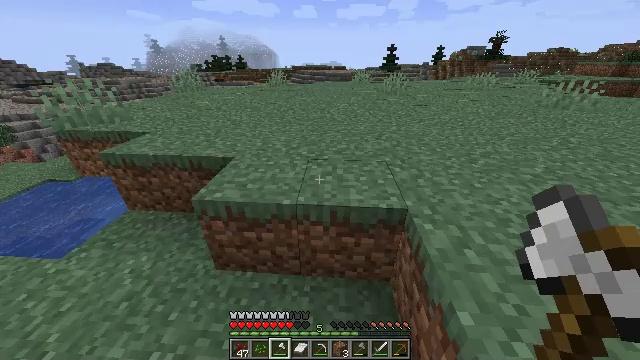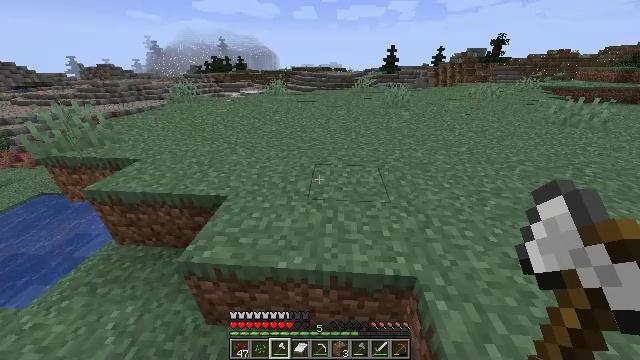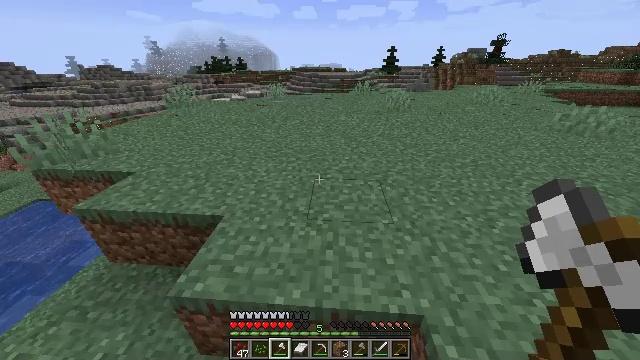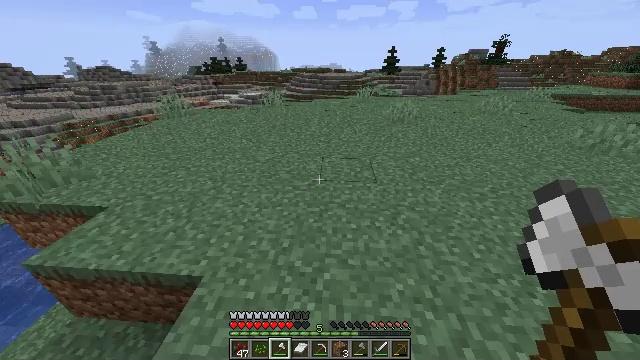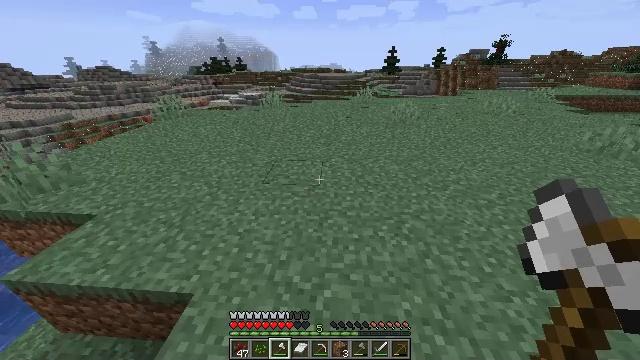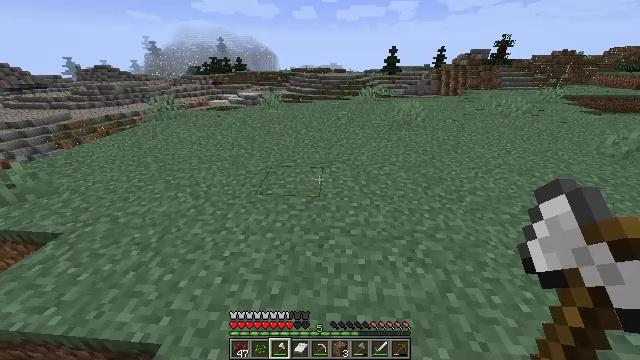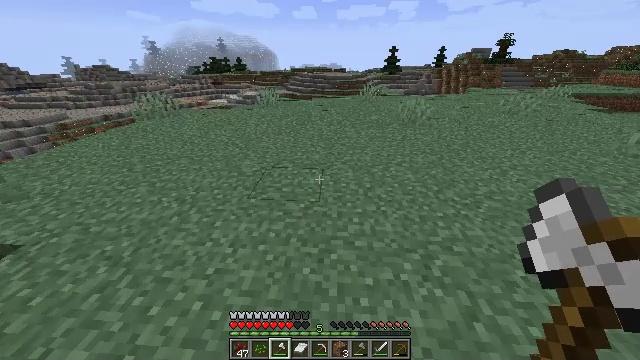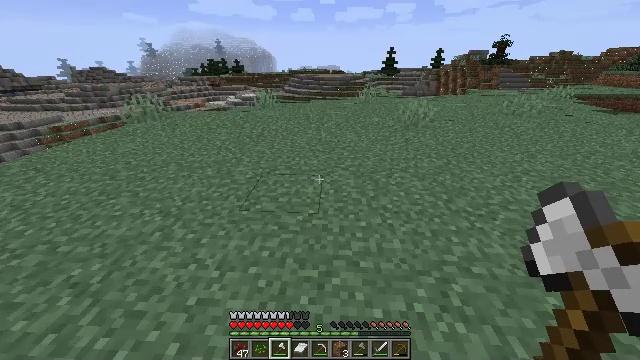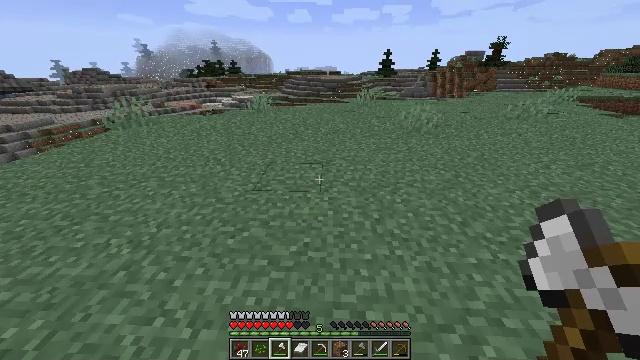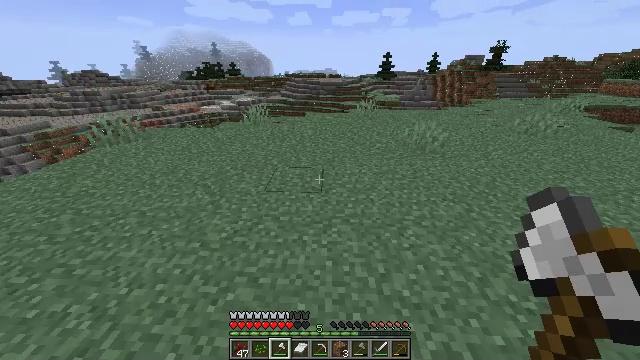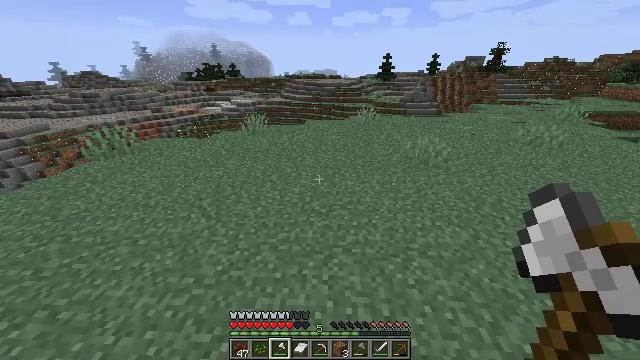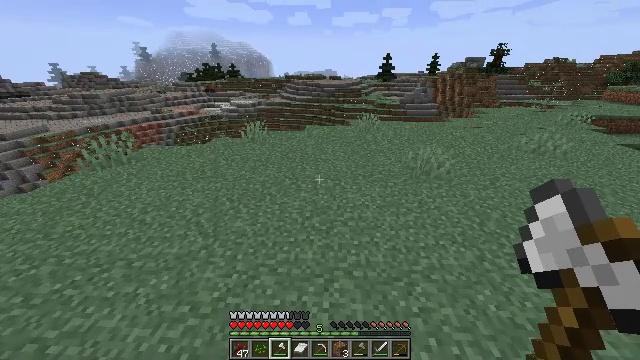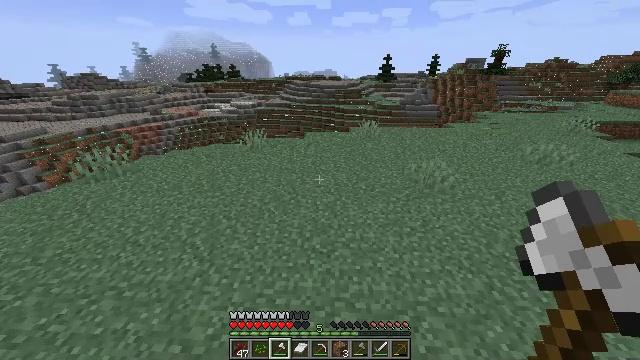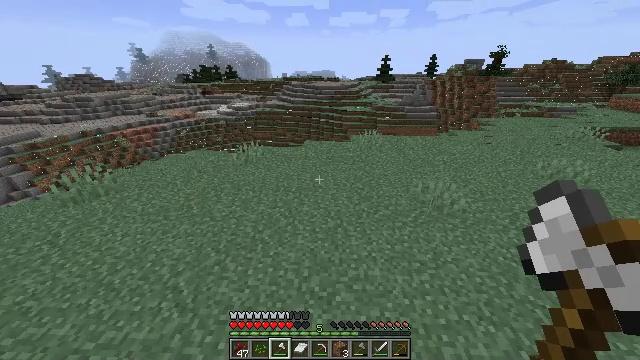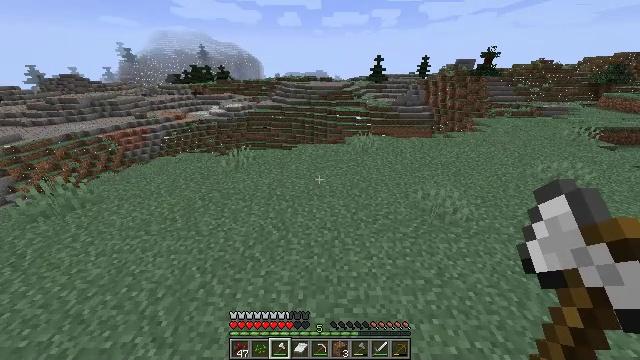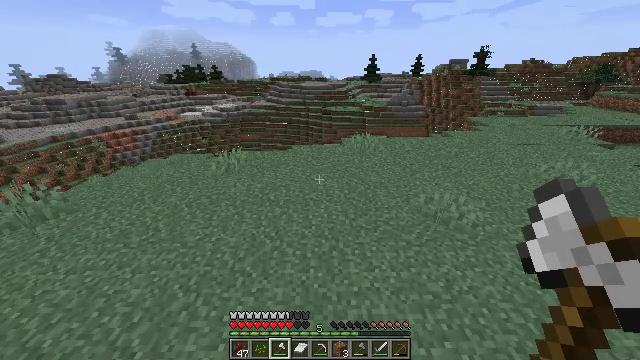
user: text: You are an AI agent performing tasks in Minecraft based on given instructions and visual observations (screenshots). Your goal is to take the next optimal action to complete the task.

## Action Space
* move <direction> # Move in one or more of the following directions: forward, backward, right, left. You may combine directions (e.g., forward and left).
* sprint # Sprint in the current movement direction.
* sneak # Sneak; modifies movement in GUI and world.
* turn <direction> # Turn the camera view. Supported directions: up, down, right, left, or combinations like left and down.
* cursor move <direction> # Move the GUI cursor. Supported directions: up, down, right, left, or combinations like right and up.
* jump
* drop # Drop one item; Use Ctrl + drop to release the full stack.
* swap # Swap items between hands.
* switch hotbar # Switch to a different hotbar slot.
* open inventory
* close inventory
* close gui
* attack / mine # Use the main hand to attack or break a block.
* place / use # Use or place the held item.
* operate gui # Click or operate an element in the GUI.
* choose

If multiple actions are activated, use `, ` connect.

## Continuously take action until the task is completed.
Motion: motion action
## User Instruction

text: Gather grass block for landscaping.
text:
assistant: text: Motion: move forward, sprint, jump
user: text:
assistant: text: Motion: move forward, sprint, jump
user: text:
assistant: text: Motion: move forward, jump
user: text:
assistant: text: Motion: move forward, jump
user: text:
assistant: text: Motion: move forward, jump
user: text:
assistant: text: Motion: move forward, jump
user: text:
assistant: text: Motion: move forward, sprint, jump
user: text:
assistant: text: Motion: move forward, sprint, jump
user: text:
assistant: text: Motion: move forward, sprint, jump
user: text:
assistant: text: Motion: move forward, jump
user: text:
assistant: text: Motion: move forward, jump
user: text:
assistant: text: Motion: move forward, jump
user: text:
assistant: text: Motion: move forward, jump
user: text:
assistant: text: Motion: move forward, turn right, jump
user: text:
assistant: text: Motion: move forward, sprint, turn right, jump
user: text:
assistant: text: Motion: move forward, sprint, turn right, jump
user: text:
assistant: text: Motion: move forward, sprint, turn right, jump
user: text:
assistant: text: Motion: move forward, sprint, turn right, jump
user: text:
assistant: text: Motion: move forward, sprint, turn right, jump
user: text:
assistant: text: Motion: move forward, turn right and down, jump
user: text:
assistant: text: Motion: move forward, turn right and down, jump
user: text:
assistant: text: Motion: move forward, turn right, jump
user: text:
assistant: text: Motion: move forward, sprint, jump
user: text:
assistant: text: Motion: move forward, sprint, jump
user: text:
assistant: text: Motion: move forward, sprint, jump
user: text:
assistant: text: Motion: move forward, sprint, jump
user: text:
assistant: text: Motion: move forward, turn right, jump
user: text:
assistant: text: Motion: move forward, turn right, jump
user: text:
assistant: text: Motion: move forward, turn right, jump
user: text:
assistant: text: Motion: move forward, turn right, jump